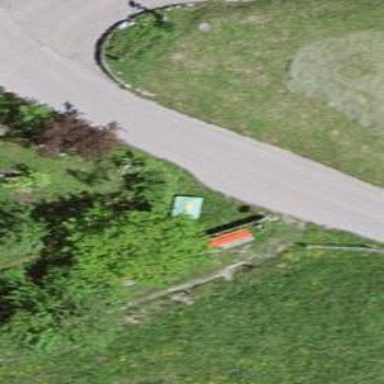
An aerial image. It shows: Red bench.